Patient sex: F
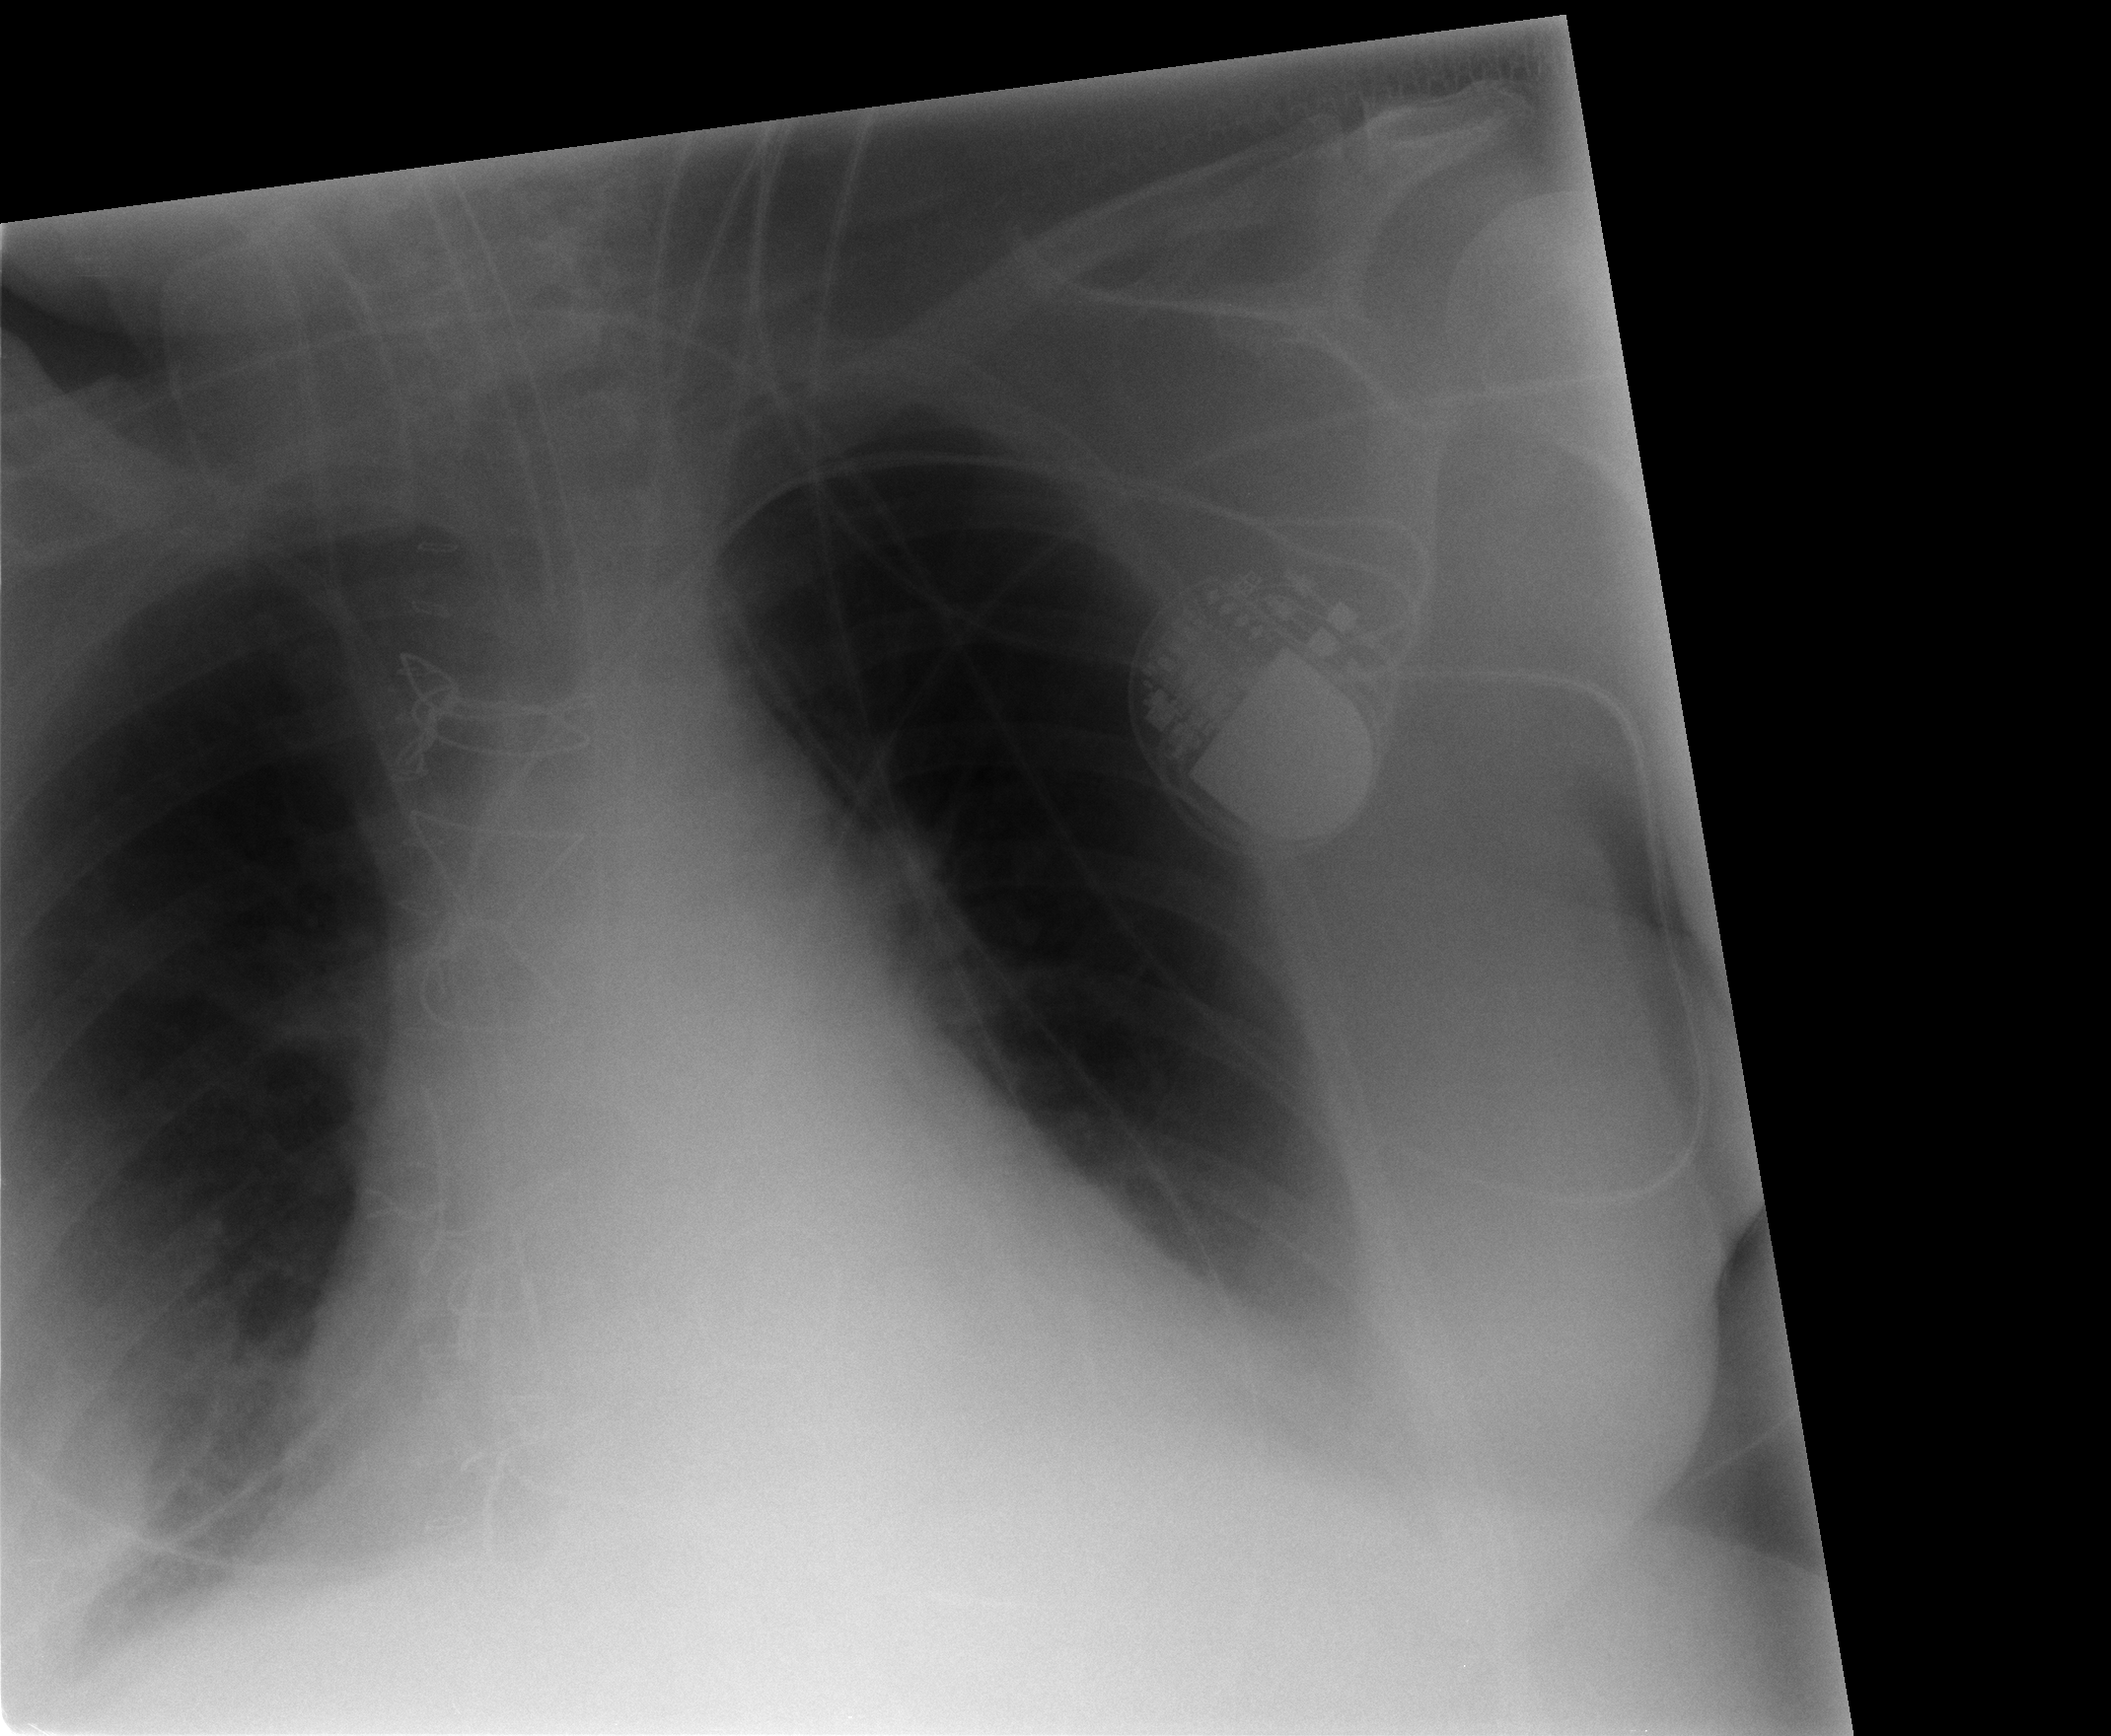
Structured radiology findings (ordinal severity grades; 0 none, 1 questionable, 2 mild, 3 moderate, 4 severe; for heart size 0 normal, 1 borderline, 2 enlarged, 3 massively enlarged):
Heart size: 2
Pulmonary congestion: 0
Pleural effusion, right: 2
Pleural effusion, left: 2
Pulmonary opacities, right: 0
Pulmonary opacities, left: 0
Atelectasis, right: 2
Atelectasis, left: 2